Question: Why is my object in the following leak trace doesn't get released?

The trace says its reference count is 0, so why doesn't it get released?
The object is a custom class that derives directly from 'NSObject'. all I do with it is 'alloc' it, 'init' it, copy some strings/numbers from it, and send 'release', but still its considered a leak and doesn't get deallocated. I see it under allocations in instruments as 'living' so its really not deallocated. I create hundreds of these objects, so I cannot allow them to live.
How can I make this object get deallocated? why isn't it deallocated in the first place?
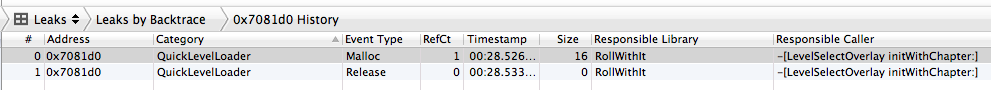
Answer: Well, it looks like you forgot to call [super dealloc] in your -dealloc method. We've all done that. :)
So the object is getting the dealloc call as you would expect, but isn't actually being deallocated.